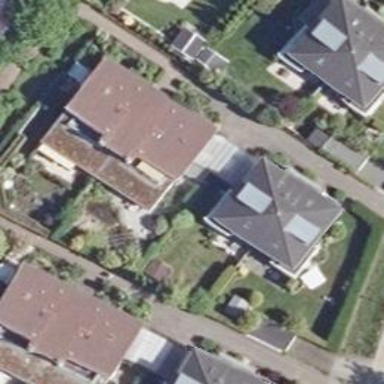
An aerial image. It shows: Semidetached house.